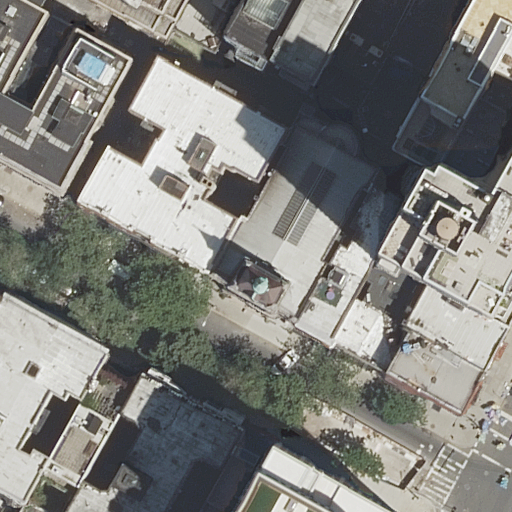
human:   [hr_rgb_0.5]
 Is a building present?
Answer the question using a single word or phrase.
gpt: yes

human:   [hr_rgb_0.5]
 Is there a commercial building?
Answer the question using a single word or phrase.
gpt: no

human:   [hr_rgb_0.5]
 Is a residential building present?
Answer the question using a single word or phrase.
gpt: yes

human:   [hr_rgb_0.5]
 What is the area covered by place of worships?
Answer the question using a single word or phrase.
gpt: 717m2

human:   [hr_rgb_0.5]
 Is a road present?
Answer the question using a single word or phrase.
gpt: yes

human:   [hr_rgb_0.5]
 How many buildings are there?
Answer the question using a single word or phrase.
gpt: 20

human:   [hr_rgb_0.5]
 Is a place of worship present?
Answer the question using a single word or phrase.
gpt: yes

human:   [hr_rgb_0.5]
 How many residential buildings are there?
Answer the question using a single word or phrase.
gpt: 19

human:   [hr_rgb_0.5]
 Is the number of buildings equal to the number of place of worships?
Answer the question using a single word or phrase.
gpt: no

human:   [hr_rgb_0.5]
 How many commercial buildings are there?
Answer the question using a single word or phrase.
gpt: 0

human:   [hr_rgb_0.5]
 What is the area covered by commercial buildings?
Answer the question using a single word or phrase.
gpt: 0m2

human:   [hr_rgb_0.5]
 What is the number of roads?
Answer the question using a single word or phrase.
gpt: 1

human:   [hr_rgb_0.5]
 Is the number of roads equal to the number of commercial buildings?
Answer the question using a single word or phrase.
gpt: no

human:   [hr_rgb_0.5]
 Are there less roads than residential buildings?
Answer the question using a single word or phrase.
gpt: yes

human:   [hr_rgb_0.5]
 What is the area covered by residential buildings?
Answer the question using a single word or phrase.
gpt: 6634m2

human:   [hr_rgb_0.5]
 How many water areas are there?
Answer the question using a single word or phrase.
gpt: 0

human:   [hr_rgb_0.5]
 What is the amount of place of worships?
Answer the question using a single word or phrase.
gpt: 1

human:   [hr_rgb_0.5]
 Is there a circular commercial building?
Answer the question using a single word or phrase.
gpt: no

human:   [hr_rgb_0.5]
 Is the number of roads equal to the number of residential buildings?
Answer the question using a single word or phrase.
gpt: no

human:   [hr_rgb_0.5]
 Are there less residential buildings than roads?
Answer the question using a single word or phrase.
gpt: no

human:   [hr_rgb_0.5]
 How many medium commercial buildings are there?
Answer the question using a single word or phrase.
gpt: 0

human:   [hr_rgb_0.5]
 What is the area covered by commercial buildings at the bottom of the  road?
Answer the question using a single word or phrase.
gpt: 0m2

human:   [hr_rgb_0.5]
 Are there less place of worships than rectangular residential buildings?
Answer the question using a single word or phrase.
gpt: yes

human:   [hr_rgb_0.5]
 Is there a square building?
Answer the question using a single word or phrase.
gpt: no

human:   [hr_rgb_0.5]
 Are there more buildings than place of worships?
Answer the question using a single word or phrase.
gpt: yes

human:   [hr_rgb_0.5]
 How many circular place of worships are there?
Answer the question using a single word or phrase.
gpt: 0

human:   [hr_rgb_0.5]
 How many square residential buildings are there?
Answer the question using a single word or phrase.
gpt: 0

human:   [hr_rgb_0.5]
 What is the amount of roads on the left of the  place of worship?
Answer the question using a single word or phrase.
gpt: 0

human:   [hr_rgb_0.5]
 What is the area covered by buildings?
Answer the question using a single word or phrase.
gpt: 7351m2

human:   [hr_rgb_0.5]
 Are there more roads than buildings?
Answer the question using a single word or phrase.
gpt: no

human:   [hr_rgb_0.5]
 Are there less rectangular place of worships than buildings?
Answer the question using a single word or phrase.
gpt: yes

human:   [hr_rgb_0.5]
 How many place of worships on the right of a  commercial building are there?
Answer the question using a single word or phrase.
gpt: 0

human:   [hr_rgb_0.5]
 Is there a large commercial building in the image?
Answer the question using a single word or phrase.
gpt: no

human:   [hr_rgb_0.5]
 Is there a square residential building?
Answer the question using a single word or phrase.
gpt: no

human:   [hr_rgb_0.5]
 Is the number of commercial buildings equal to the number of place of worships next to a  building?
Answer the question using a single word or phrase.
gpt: no

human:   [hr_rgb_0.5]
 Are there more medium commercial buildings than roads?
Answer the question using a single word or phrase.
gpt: no

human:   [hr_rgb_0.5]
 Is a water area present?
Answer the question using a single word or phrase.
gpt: no

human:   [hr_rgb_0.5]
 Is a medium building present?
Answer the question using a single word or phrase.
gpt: yes

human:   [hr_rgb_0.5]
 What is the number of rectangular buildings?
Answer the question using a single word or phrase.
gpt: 13

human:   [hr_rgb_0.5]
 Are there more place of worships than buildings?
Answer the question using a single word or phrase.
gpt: no

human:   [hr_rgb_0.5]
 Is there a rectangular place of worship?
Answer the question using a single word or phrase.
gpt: no

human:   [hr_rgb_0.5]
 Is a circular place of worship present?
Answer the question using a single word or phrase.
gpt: no

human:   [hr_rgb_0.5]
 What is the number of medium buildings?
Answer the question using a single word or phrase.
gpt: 10

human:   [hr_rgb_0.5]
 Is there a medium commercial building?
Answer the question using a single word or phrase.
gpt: no

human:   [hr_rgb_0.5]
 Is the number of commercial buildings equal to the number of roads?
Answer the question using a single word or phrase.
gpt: no

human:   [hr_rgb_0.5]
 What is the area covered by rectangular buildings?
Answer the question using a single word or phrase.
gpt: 2731m2

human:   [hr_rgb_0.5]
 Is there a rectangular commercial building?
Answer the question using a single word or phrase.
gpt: no

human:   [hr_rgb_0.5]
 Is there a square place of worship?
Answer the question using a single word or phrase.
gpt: no

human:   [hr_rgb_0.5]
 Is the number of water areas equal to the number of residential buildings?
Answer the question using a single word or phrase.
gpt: no

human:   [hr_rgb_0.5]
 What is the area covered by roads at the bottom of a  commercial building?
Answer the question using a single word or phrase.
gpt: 0m2

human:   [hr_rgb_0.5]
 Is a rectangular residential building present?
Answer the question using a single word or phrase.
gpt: yes

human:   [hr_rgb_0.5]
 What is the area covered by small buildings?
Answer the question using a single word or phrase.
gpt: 125m2

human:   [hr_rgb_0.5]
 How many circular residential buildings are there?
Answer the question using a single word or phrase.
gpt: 0

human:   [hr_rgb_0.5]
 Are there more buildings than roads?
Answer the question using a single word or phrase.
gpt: yes

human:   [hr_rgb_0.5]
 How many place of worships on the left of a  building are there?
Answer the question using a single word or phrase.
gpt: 1

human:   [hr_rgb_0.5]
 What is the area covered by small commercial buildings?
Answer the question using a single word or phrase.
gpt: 0m2

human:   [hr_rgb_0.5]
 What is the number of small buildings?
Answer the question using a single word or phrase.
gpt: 5

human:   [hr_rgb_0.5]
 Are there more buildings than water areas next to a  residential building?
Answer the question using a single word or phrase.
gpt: yes

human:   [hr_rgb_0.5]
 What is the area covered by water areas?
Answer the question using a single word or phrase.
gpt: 0m2

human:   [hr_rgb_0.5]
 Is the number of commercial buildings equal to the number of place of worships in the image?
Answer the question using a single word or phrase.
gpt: no

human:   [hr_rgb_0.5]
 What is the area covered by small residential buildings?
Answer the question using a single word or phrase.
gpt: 125m2

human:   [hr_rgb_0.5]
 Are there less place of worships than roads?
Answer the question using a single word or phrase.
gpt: no

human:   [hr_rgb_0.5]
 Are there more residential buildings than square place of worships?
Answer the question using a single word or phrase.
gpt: yes

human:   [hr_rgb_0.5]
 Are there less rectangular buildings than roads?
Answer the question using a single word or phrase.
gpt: no